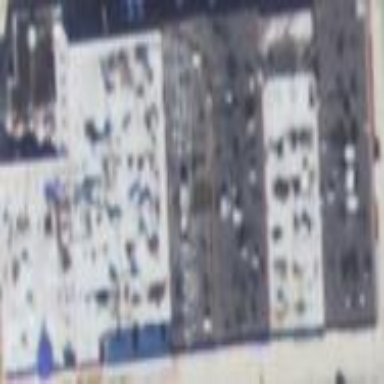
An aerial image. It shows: Retail building.